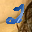
Label: 2